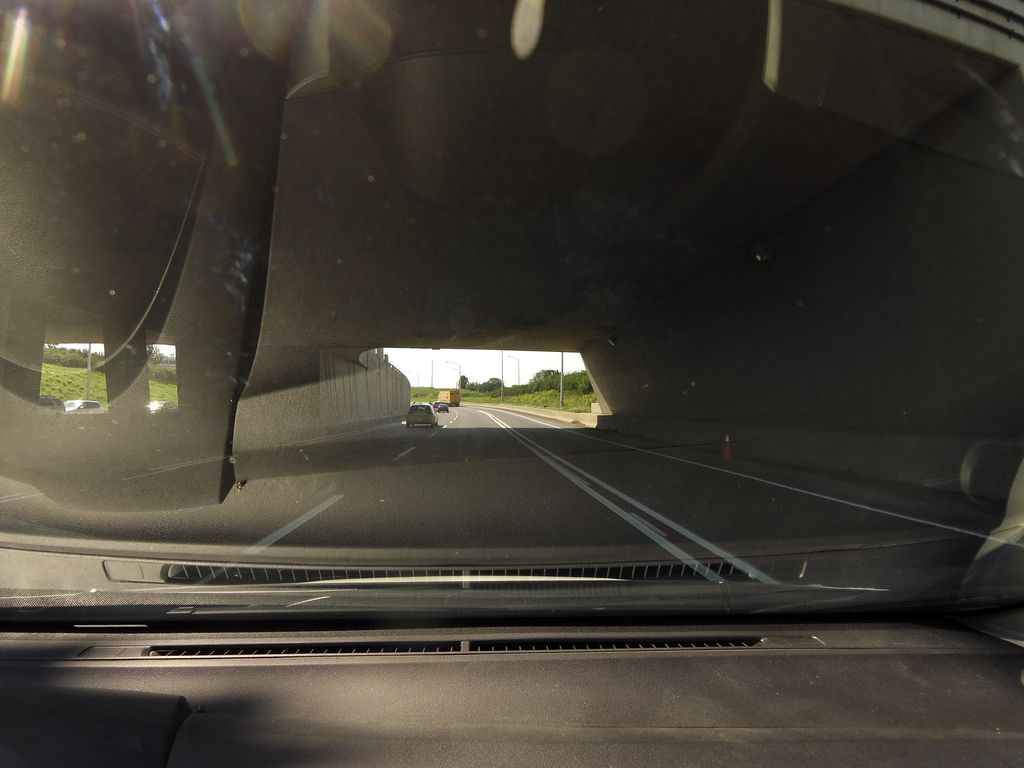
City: quebec_city